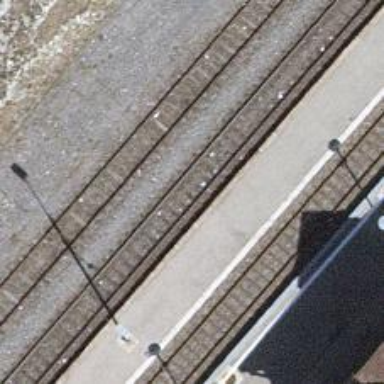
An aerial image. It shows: Stop position for public transport on the railway.